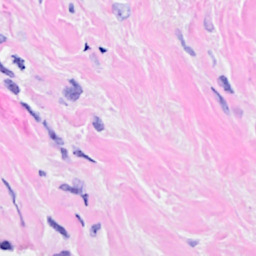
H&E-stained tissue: Breast